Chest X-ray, PA view. Patient: 78 years old, sex F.
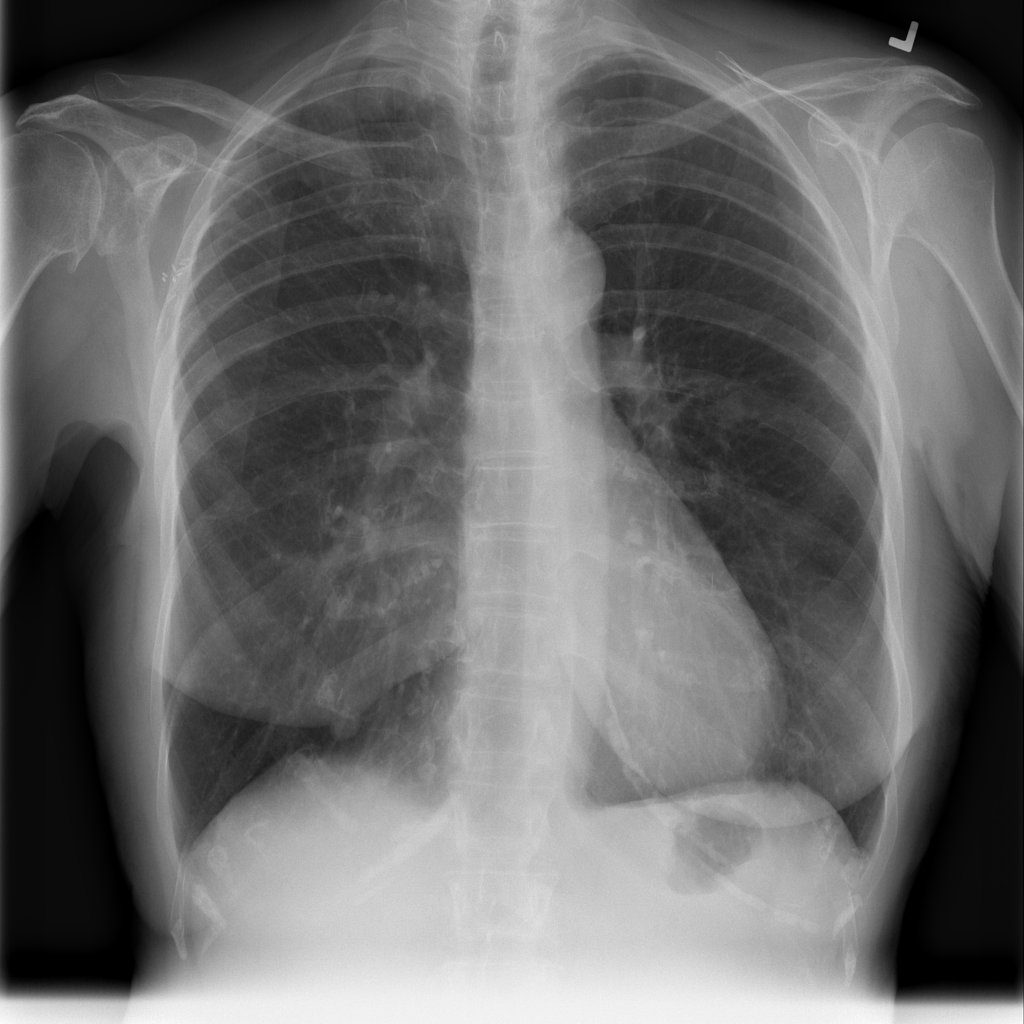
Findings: No Finding